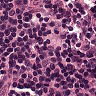
Metastatic tissue present: no